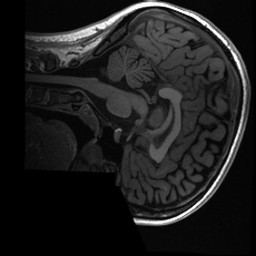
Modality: T1w
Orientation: sagittal
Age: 30
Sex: female